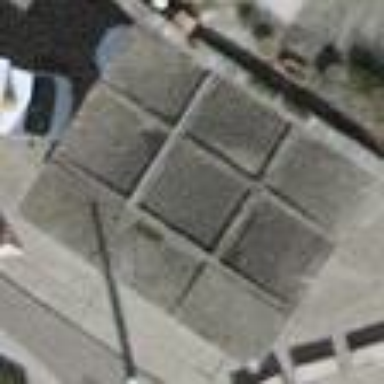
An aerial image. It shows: View of roof of building.